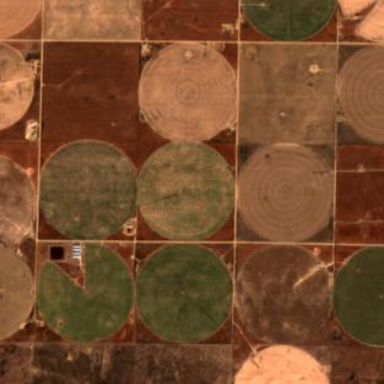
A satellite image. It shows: Farmland with pivot irrigation system.